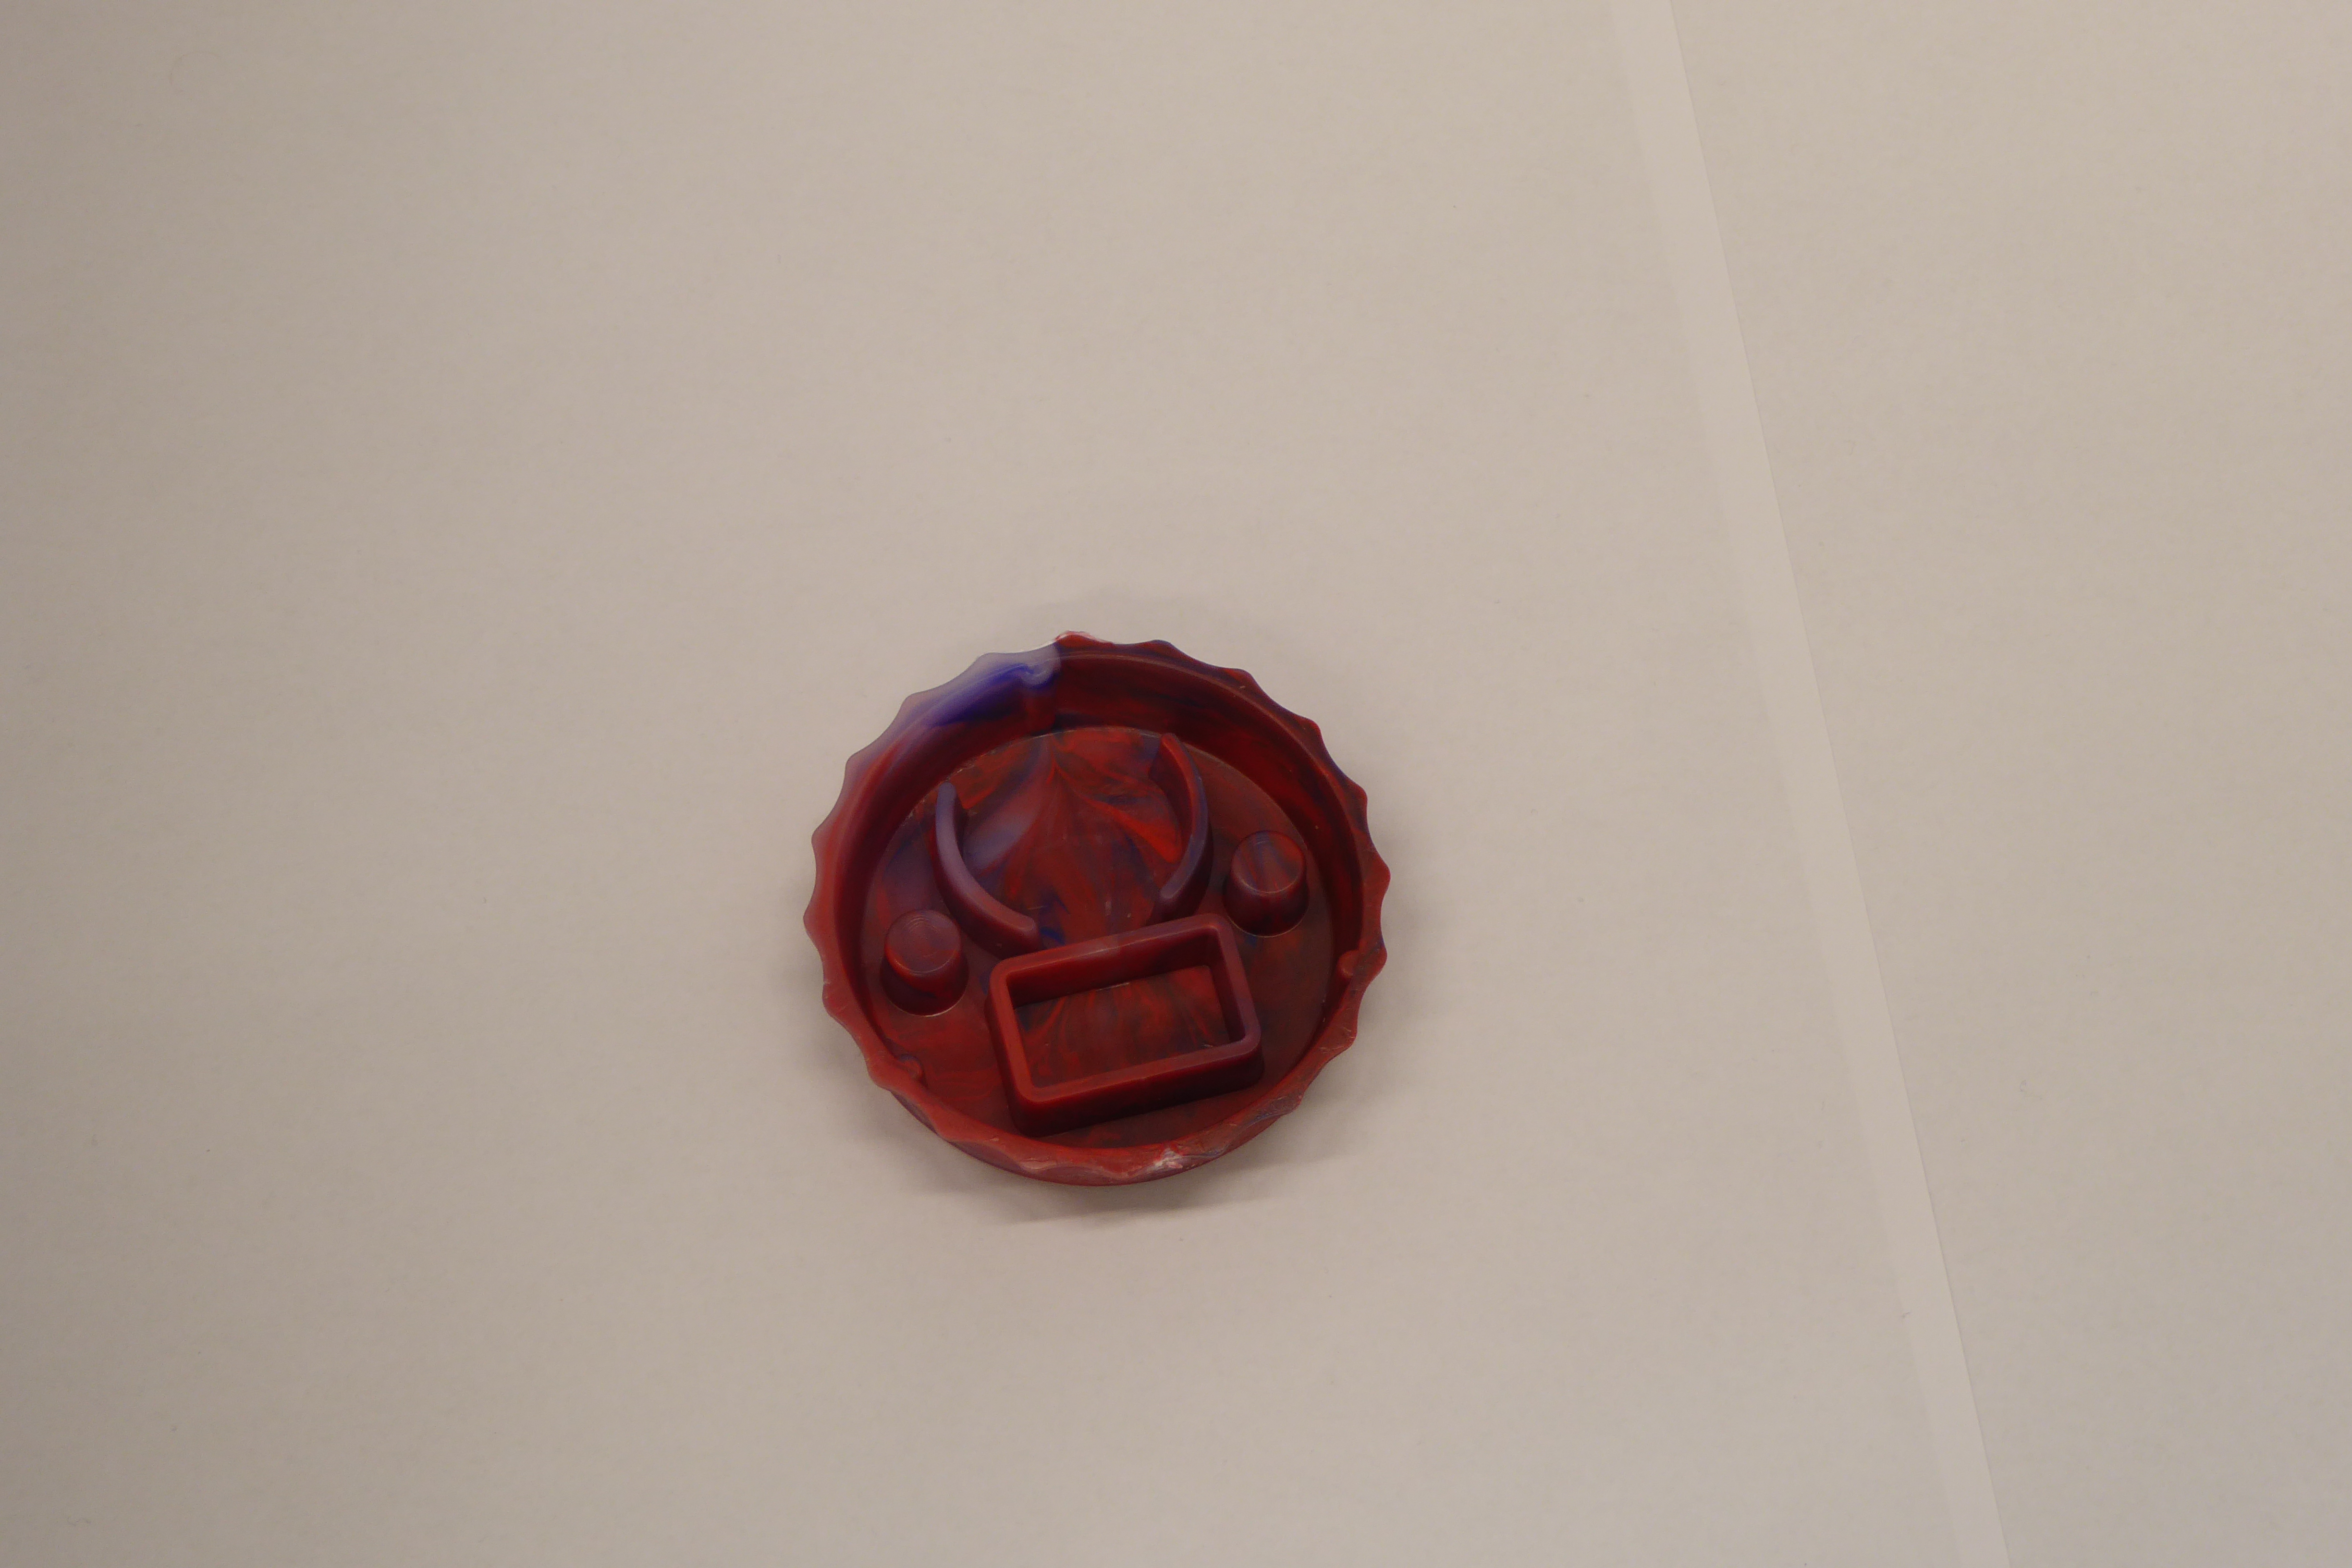
Label: Bottle Opener - Cover